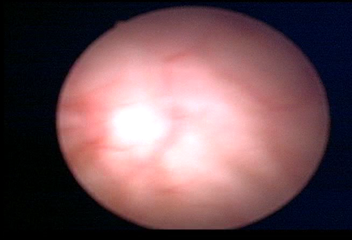
Modality: WLC
Class: Normal mucosa
Bladder cancer association: No